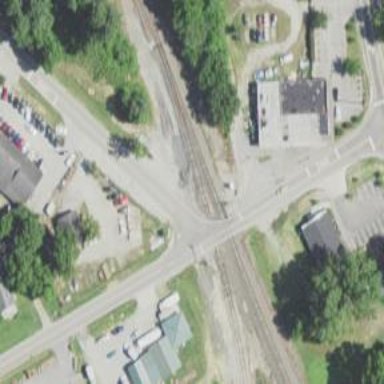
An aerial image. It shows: Level crossing with lights and gate barrier for the railway.